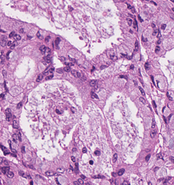
Tumor epithelial tissue: yes
Tumor-associated stroma tissue: no
Normal tissue: no